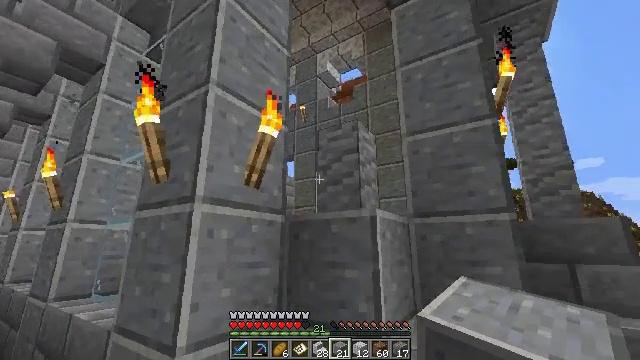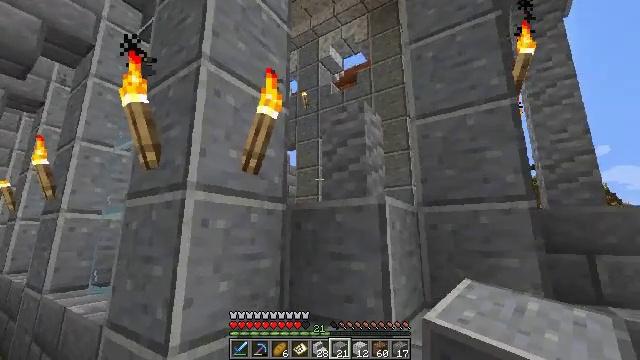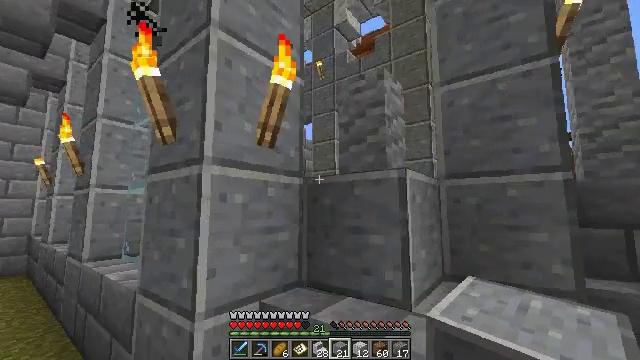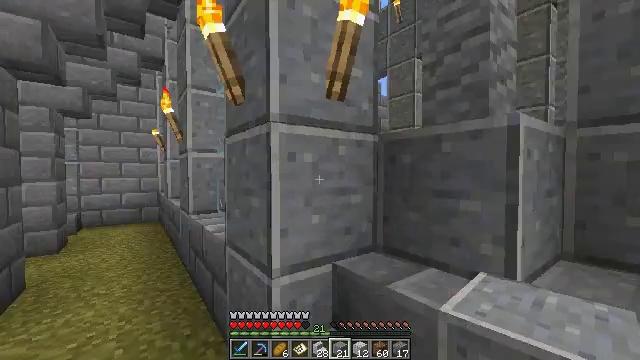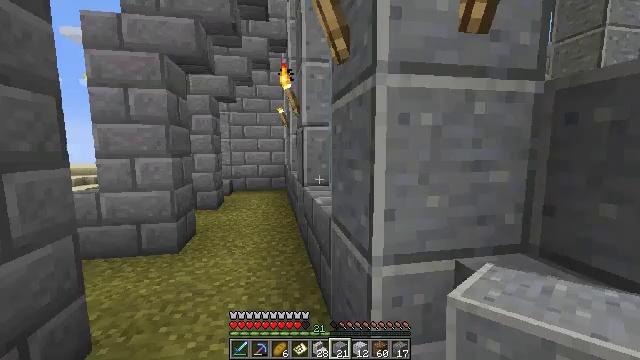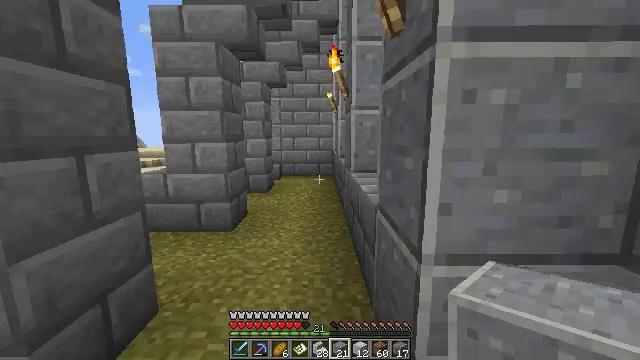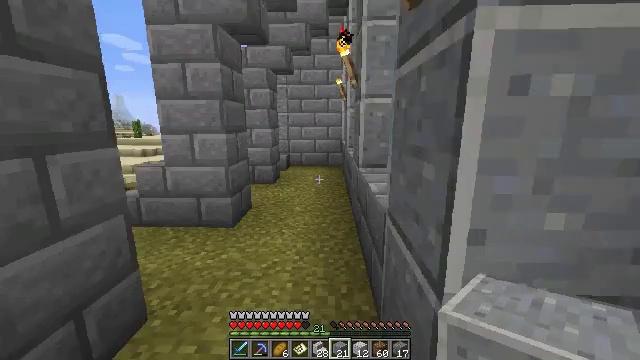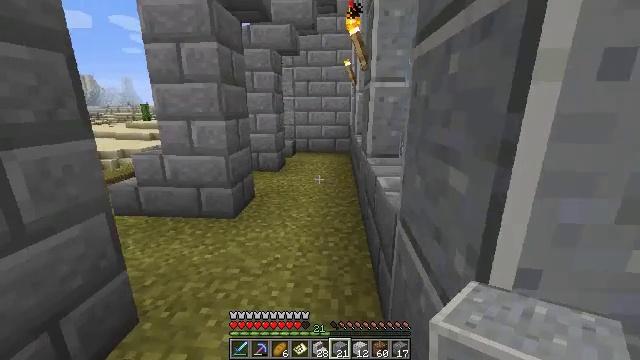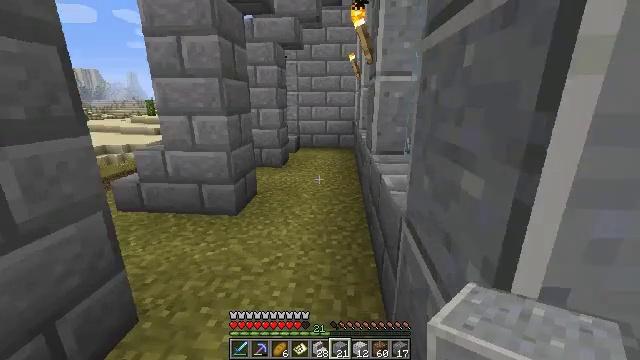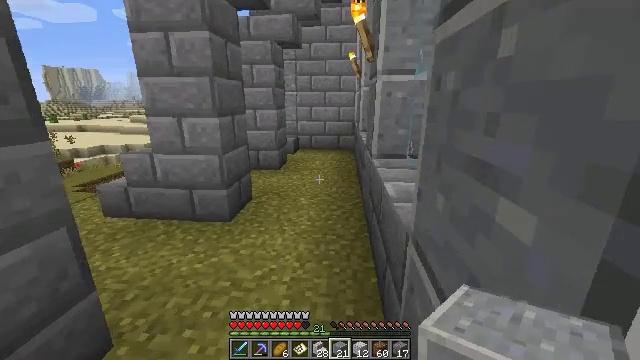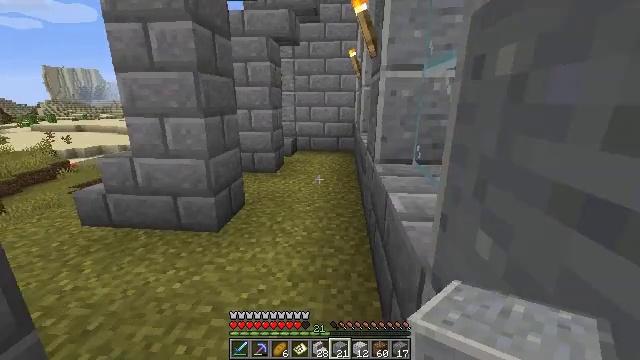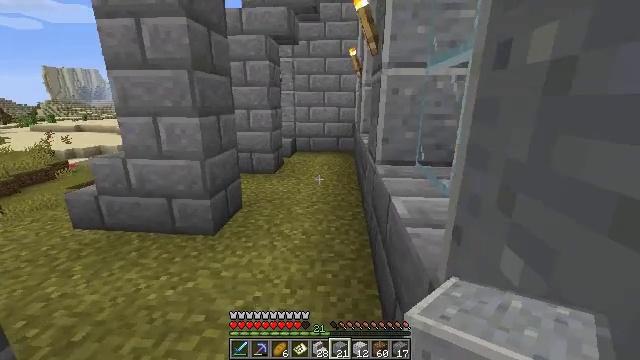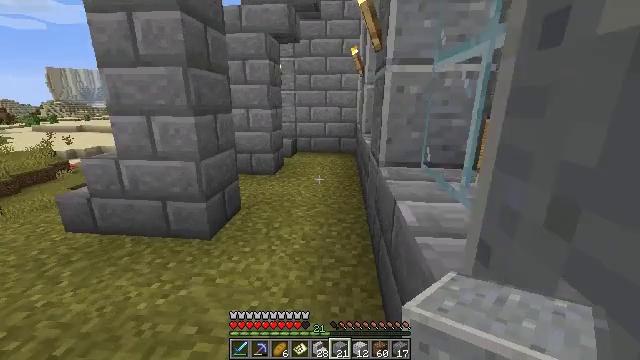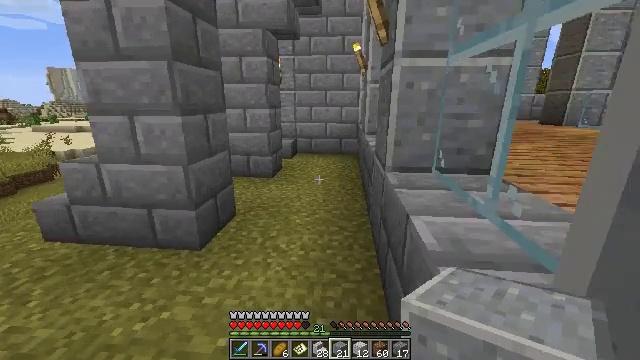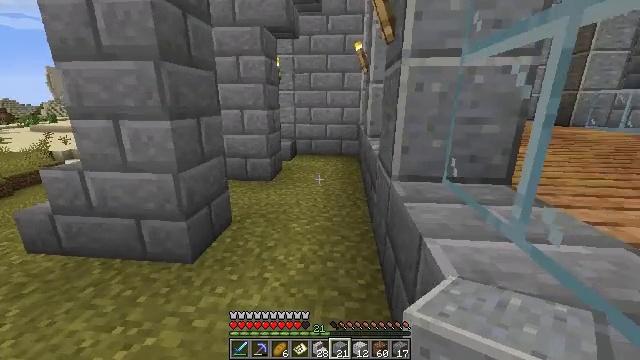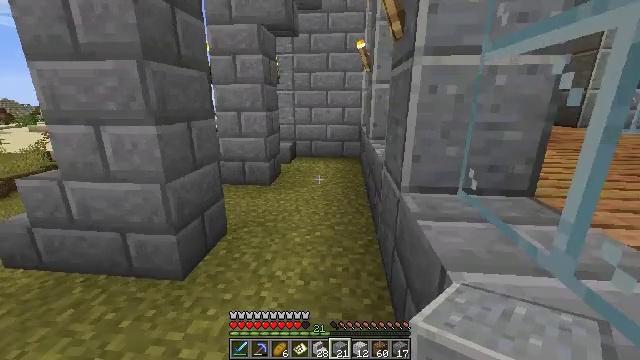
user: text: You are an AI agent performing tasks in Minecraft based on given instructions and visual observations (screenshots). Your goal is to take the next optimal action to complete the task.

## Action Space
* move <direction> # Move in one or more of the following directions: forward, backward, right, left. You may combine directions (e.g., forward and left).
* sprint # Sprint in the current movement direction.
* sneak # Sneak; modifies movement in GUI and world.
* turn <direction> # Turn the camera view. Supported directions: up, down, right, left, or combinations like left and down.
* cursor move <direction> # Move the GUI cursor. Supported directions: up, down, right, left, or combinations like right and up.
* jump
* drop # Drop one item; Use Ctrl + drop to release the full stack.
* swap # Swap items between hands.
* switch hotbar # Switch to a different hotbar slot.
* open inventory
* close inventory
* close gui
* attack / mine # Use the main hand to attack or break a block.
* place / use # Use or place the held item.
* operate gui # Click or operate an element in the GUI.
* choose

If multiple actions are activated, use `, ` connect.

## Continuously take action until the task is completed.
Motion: motion action
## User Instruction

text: Attack the polished andesite to gather it.
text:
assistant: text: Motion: move forward, turn down
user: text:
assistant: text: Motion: move forward, turn left and down
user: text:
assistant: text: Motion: move forward, turn left and down
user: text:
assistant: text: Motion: move forward, turn left and down
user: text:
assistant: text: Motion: move forward, turn left and down
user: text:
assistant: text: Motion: move forward, turn left and down
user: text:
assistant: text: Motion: move forward, turn left and down
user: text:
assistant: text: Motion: move forward, turn down
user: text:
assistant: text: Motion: move forward
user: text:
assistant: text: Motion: move forward
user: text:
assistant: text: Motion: move forward
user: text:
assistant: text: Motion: move forward
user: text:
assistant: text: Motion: move forward
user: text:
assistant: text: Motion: move forward
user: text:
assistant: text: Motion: move forward
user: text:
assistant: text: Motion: move forward
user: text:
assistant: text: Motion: move forward
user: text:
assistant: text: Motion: move forward, turn left
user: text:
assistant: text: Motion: turn left and up
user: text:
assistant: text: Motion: move left, turn left
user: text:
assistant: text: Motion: move left, turn left
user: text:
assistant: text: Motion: move forward and move left, turn left and up
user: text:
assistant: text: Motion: move forward and move left, turn right and up
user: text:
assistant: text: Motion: move forward and move left, turn up
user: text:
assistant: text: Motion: move forward and move left
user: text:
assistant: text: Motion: move forward and move left, turn right
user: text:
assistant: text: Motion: move forward and move left, turn right
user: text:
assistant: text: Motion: move forward and move left, turn right and up
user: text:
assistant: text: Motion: move forward and move left, turn right
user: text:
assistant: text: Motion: move forward and move left, turn right and up